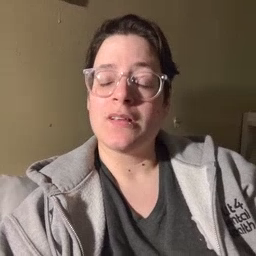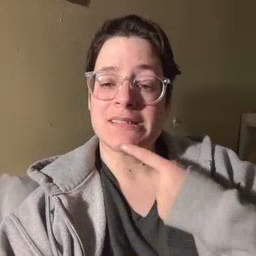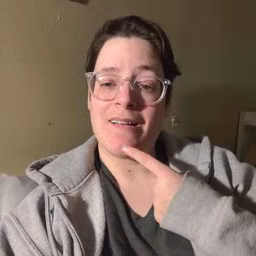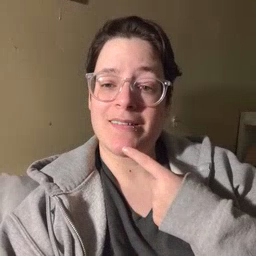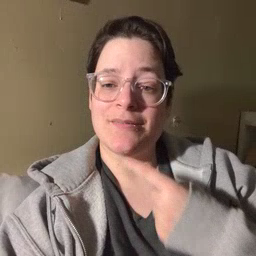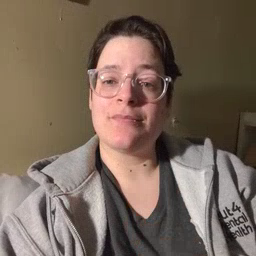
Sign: say